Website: walmart
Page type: payment
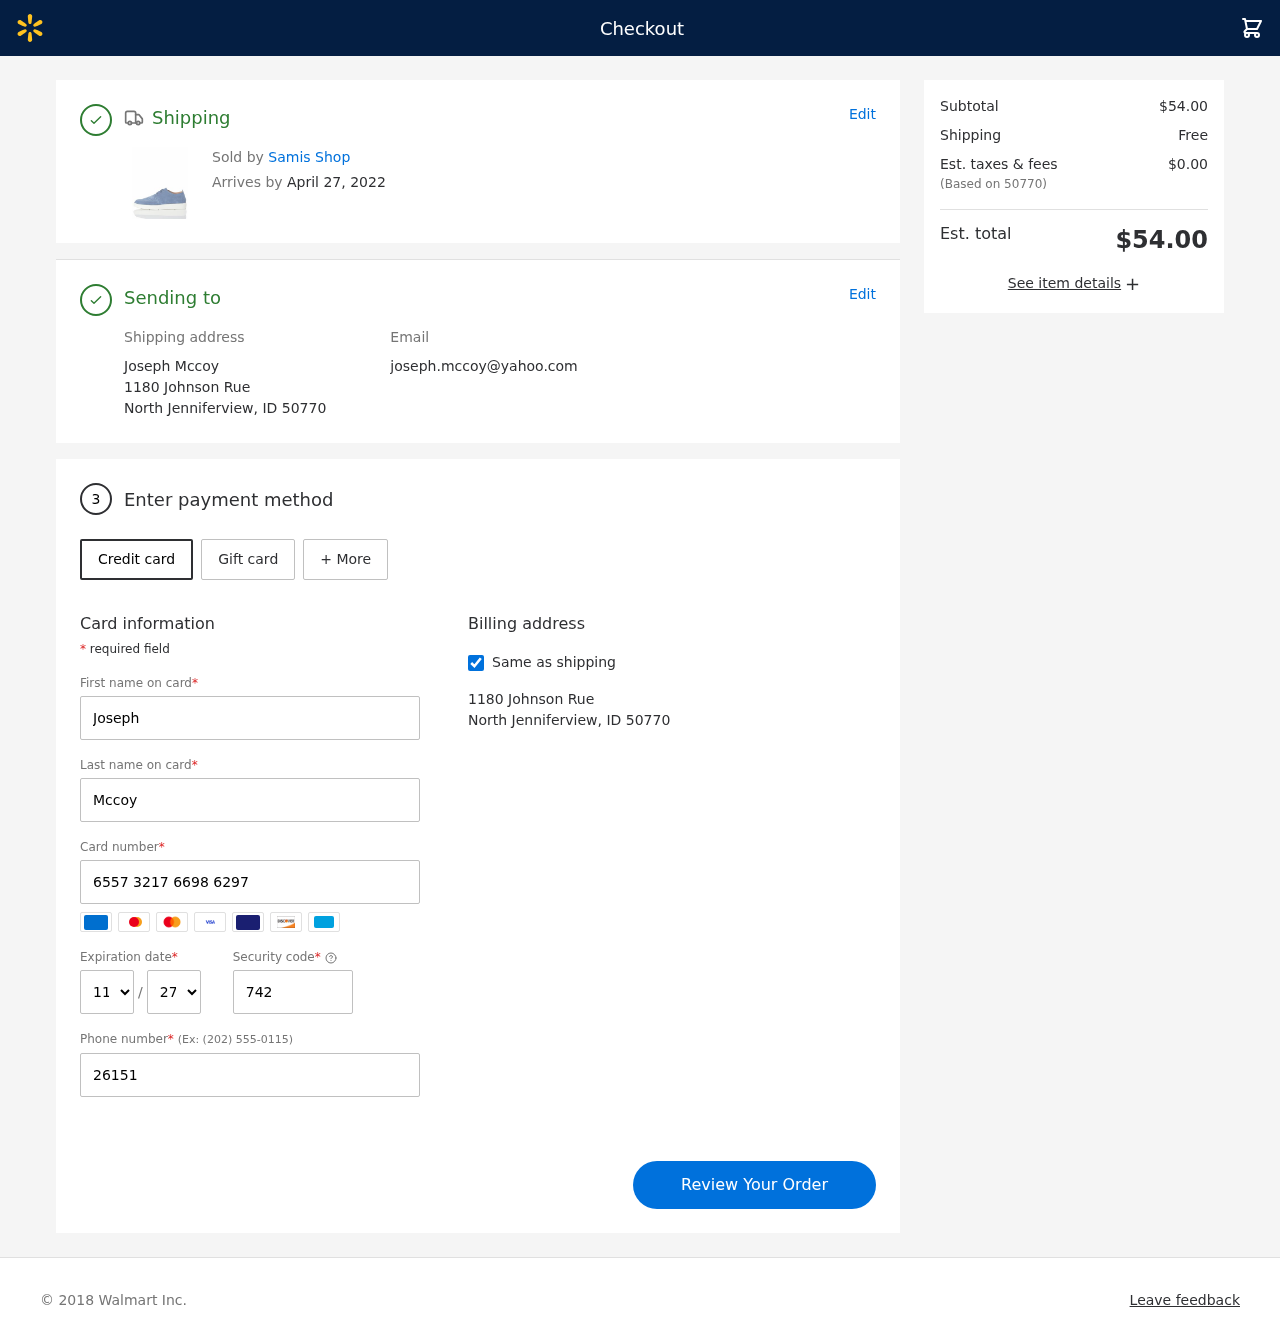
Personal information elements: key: PII_CARD_CVV
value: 742
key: PII_CARD_EXPIRY_MONTH
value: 11
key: PII_CARD_EXPIRY_YEAR
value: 27
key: PII_CARD_NUMBER
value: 6557 3217 6698 6297
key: PII_CITY_STATE_ZIP
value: North Jenniferview, ID 50770
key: PII_EMAIL
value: joseph.mccoy@yahoo.com
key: PII_FIRSTNAME
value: Joseph
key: PII_FULLNAME
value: Joseph Mccoy
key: PII_LASTNAME
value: Mccoy
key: PII_PHONE
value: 2615184831
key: PII_POSTCODE
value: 50770
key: PII_STREET
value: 1180 Johnson Rue
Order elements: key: ORDER_DELIVERY_DATE
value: April 27, 2022
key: ORDER_SUBTOTAL
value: $54.00
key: ORDER_SHIPPING_COST
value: Free
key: ORDER_TAX
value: $0.00
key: ORDER_TOTAL
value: $54.00